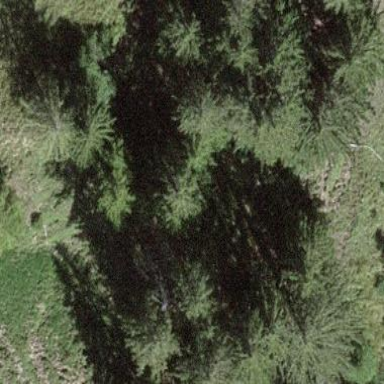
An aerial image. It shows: Forest area.